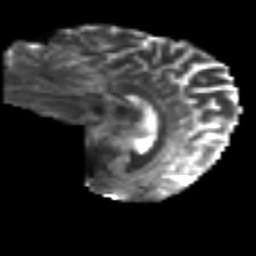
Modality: T2w
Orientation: sagittal
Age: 30
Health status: ill
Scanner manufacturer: philips
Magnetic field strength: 3 T
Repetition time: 9 s
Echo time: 0.127 s